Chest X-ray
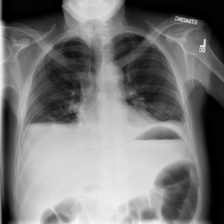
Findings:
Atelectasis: negative
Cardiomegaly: negative
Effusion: negative
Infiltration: negative
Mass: negative
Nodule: negative
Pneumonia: negative
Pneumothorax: negative
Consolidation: negative
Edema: negative
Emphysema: negative
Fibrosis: negative
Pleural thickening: negative
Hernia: negative